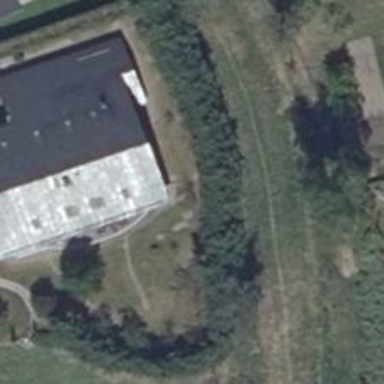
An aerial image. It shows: Grassy track with grade5 tracktype.